Question: I wrote LCD interface program for Atmega328 (Though there are libraries available, I wanted to write from scratch). But have two problems.
1. Sometimes LCD does not display correctly. Only few strips are seen. I end up in resetting once or twice.
2. I am unable to display hexadecimal values usingdisplayOneByteHexValue(). However ASCII coversion was correct and I could see that in Atmel Simulator. Below is the code. I am using Atmel Studio 6.2
'''
/*
* EmbeddedProgram1.c
*
* Created: 16-05-2015 08:19:38
* Author: Mahesha
*/
#ifndef F_CPU
#define F_CPU 8000000UL
#endif
#include <avr/io.h>
#include <util/delay.h>
////////////////////////////////////////////////////////////////////////////////////////////////////////////////////
//Only Change following when changing pin numbers.
// All Data bits have to be assigned sequentially in same the port . RS and EN must be allocated in the same port
#define LCDPORT PORTD
#define LCDDDR DDRD
// used pins on port appropriate ports
#define LCD_DB4 2 // PORTD.2
#define LCD_DB5 3 // PORTD.3
#define LCD_DB6 4 // PORTD.4
#define LCD_DB7 5 // PORTD.5
#define LCD_ENABLE_BIT 6 // PORTD.6 Enable
#define LCD_RS 7 // PORTD.7 Register Select
//#define LCD_RW // R/W is connected to GND permanently
#define LCD_DATA_BITS_MASK 0x3C
////////////////////////////////////////////////////////////////////////////////////////////////////////////////////
#define SET_EIGHT_BIT_MODE() LCDPORT|=((1<<LCD_DB5)|(1<<LCD_DB4)) // Set DB4 and DB5 as 1 for setting eight bit mode.
#define SET_FOUR_BIT_MODE() LCDPORT|=(1<<LCD_DB5)
#define SET_INSTRUCTION_MODE() LCDPORT&=~(1<<LCD_RS) //Function to select command port on LCD RS pin bit 2
#define SET_DATA_MODE() LCDPORT|=(1<<LCD_RS) //Function to select data port on LCD
#define DISABLE_LCD() LCDPORT&=~(1<<LCD_ENABLE_BIT) //Function to disable LCD P0.18
#define ENABLE_LCD() LCDPORT|=(1<<LCD_ENABLE_BIT) //Function to Enable LCD P0.18
//#define EIGHT_BIT_MODE 0x30 // 0 0 1 1 x x x x DB7 to DB0 0f LCD
#define BUSY_FLAG_WAIT_TIME 20
#define FOUR_BIT_5_BY_10_2LINE 0x28
#define LCD_INIT_DELAY 100 // Give a delay of 200 msec after reset. // Datasheet says 10 msec delay.
//Commands Finalized
#define CLEAR_DISPLAY 0x01
#define CURSOR_HOME 0x02 // return home
#define ENTRY_MODE_LEFT_TO_RIGHT 0x06 // Cursor direction from Left to right , Bit 1 of entry mode in LCD
#define DISPLAY_OFF 0x08 // Blink ON, Cursor ON etc are don't care
#define CURSOR_OFF_BLINK_OFF 0x0C
#define CURSOR_OFF_BLINK_ON 0x0D // blink on Even 0x0D also works. So cursor need not be ON
#define CURSOR_ON_BLINK_OFF 0x0E // blink off
#define CURSOR_ON_BLINK_ON 0x0F
#define SHIFT_ENTIRE_LEFT 0x18
#define SHIFT_CURSOR_LEFT 0x10
#define SHIFT_ENTIRE_RIGHT 0x1C
#define SHIFT_CURSOR_RIGHT 0x14
// Function prototypes
void unpackAndSend(char data);
void waitForBusyFlagToClear(void);
void sendLCDPulse(void);
void displayInRow1(char* data);
void displayInRow2(char* data);
void displayInRow1WithPosition(char* data, uint8_t position);
void displayInRow2WithPosition(char* data, uint8_t position);
void sendTextToLCD(char *data);
void displayOneByteHexValue(unsigned char,unsigned char,char);
void initializeLCD(void);
void CL_delayMS(unsigned int delayMS)
{
while(delayMS--)
{
_delay_ms(1);
}
}
void CL_delayuS(unsigned int delayus)
{
while(delayus--)
{
_delay_us(1);
}
}
// writes a char to the LCD
void writeCharToLCD(unsigned char data)
{
SET_DATA_MODE(); // RS bit has to be 1 for data mode
unpackAndSend(data);
}
// sendLCD pulse will just enable and disable the EN bit of LCD display.
void sendLCDPulse(void)
{
DISABLE_LCD();
CL_delayuS(50);
ENABLE_LCD();
CL_delayMS(1);
DISABLE_LCD();
CL_delayMS(1);
}
// writes an instruction to the LCD
void sendLCDCommand(unsigned char inst)
{
SET_INSTRUCTION_MODE();
unpackAndSend(inst);
waitForBusyFlagToClear();
}
// Unpack and send data will separate two nibbles and send twice.
void unpackAndSend(char inst)
{
char temp=inst;
DISABLE_LCD();
// SET_WRITE_MODE(); // If write is permanently disabled, do not use this.
LCDPORT &= (~LCD_DATA_BITS_MASK); // Clear the data bits
//sendLCDPulse();
inst&=0xF0;
inst=inst>>4; // Get the upper nibble
LCDPORT|=inst<<LCD_DB4; //Replace the bits starting from position of bit LCD_DB4 with this new data
sendLCDPulse();
LCDPORT &= (~LCD_DATA_BITS_MASK); // Clear the data bits again
//sendLCDPulse();
temp &=0x0f; //send low nibble
LCDPORT|=temp<<LCD_DB4;
sendLCDPulse();
}
// waitForBusyFlagToClear functio can wait for the busy bit, But since we are permanently connected R/W pin to ground, we cannot read
// the flag from LCD. In case busy bit has to be read, implementation has to be changed.
void waitForBusyFlagToClear(void)
{
CL_delayMS(BUSY_FLAG_WAIT_TIME);
}
// clear display
void clearDisplay(void)
{
sendLCDCommand (CLEAR_DISPLAY);
}
// return home
void returnCursorHome(void)
{
sendLCDCommand (CURSOR_HOME);
}
// LCD off
void displayOFF(void)
{
sendLCDCommand (DISPLAY_OFF);
}
// LCD on
void displayONCursorOFF(void)
{
sendLCDCommand (CURSOR_OFF_BLINK_OFF);
}
// cursor on
void displayONCursorON(void)
{
sendLCDCommand (CURSOR_ON_BLINK_OFF);
}
// blink on
void cursorOffBlinkOn(void)
{
sendLCDCommand (CURSOR_OFF_BLINK_ON);
}
// blink OFF, but display and cursors are ON
void cursorOnBlinkOff(void)
{
sendLCDCommand (CURSOR_ON_BLINK_OFF);
}
// All are ON
void cursorOnBlinkOn(void)
{
sendLCDCommand (CURSOR_ON_BLINK_ON);
}
//go to first line
void LCDline1 (void)
{
sendLCDCommand (0b10000000);
}
//go to second line
void LCDline2 (void)
{
sendLCDCommand (0b11000000);
}
// goto position x,y
// row1 or row2 are the parameters
// So parameters can be 1 or 2
void setRowAndColumnPositionOnDisplay (unsigned char rowNumber, unsigned char position)
{
unsigned char pos;
if (rowNumber == 1)
{
pos = 0x00 + position;
pos|=0x80; // Command to set 1st Row.
}
else //if (rowNumber == 1) // Either row 1 or two. We cannot have else option.
{
pos = 0x40 + position;
pos|=0xC0; // Command to set second row.
}
sendLCDCommand (pos);
}
void displayInRow1(char* data)
{
sendLCDCommand(0x80); // Set DDRAM Address as 0
sendTextToLCD(data);
}
void displayInRow1WithPosition(char* data, unsigned char position)
{
// The position cannot be more than 15. Display is 16 characters (0-15).
if(position>15)
{
position = 15;
}
sendLCDCommand(0x80|position); // Change the DDRAM address to first line by
// keeping D7 high and setting address to 0 onwards
sendTextToLCD(data);
}
////////////////////////////// diaplayInRow2 /////////////////////////////////////////////
void displayInRow2(char* data)
{
sendLCDCommand(0xC0); // Change the DDRAM address to next line 0x40 to 4F
sendTextToLCD(data);
}
////////////////////// diaplayInRow2WithPosition //////////////////////
void displayInRow2WithPosition(char* data, unsigned char position)
{
// The position cannot be more than 15. Display is 16 characters (0-15).
if(position>15)
{
position = 15;
}
sendLCDCommand(0xC0|position); // Change the DDRAM address to second line by
//keeping Bit D7 high and setting address at 0x40 onwards
sendTextToLCD(data);
}
void scrollLcd(char *row1Data,char *row2Data)
{
while(1)
{
sendLCDCommand(SHIFT_CURSOR_LEFT);
sendLCDCommand(SHIFT_ENTIRE_LEFT);
CL_delayMS(200);
}
}
//write text to the LCD
void sendTextToLCD(char *data)
{
while (*data)
{
writeCharToLCD(*data);
data++;
}
}
// Function to convert lower nibble to ASCII Value
//Only lower nibble of the input is considered and higher nibble is lost
char convertLowerNibbleToASCIIValue(char data)
{
data&=0x0F;
if(data<=9)
{
return(data+0x30);
}
else // There is no chance for getting more than 0x0F in the lowerNibble Parameter)
{
return(data+0x37);
}
}
// Function to convert Higher nibble to ASCII Value
//Only higher nibble of the input is considered and lower nibble is lost
char convertHigherNibbleToASCIIValue(char data)
{
data>>=4;
if(data<=9)
{
return(data+0x30);
}
else // There is no chance for getting more than 0x0F in the lowerNibble Parameter)
{
return(data+0x37);
}
}
void displayOneByteHexValue(unsigned char rowNum, unsigned char pos, char data)
{
char temp;
setRowAndColumnPositionOnDisplay(rowNum,pos);
temp = convertHigherNibbleToASCIIValue(data);
sendTextToLCD(&temp);
temp = convertLowerNibbleToASCIIValue(data);
sendTextToLCD(&temp);
}
// init LCD
void initializeLCD(void)
{
// Set the direction of port pins connected to LCD display as output ports.
// We are permanently connecting R/W pin to ground. So there is no read instruction in this case..
LCDDDR |= (1<<LCD_DB4)|(1<<LCD_DB5)|(1<<LCD_DB6)|(1<<LCD_DB7)|(1<<LCD_RS)|(1<<LCD_ENABLE_BIT);
//After reset, data sheet suggests some delay.
CL_delayMS(LCD_INIT_DELAY);
// Note some sites says three times 8 bit mode setting commands need to be sent.
// But it is observed that even without this, LCD works fine. So 1st Command, 2nd Command and 3rd Commands can be deleted below.
//ENABLE_LCD();
// 1st Command
SET_EIGHT_BIT_MODE();
//sendLCDPulse(); // Do not delete this. Need to further analyse. If pulse if sent it is not working
//CL_delayMS(5); // Do not use this delay since delay is not acurate, Either use _delay_ms or use timers
_delay_ms(5);
// Second Command
SET_EIGHT_BIT_MODE();
//sendLCDPulse();
_delay_us(100);
//CL_delayuS(100); // Do not use this delay since delay is not acurate, Either use _delay_ms or use timers
// third Command
SET_EIGHT_BIT_MODE();
//sendLCDPulse();
//CL_delayuS(100); // Do not use this delay since delay is not acurate, Either use _delay_ms or use timers
_delay_us(37);
// Finally Set four bit mode
SET_FOUR_BIT_MODE();
//sendLCDPulse();
CL_delayuS(100);
// First time when 4 bit mode command is sent, only one higher nibble was sent since
// only 4 bits are connected from MPU to LCD. Since D0 to D3 of LCD are not connected,
// their values depend on how the pins are connected in LCD module (May be grounded, may kept open etc)
//So again send function set command to set 2 line display mode mode and 5x7 character mode. But now two write operations to LCD is made
// inside the function sendLCDCommand.
sendLCDCommand (FOUR_BIT_5_BY_10_2LINE);
//turn on display and cursor OFF, Blink OFF (sent two times using below command)
sendLCDCommand (CURSOR_OFF_BLINK_OFF);
//clr display
sendLCDCommand (CLEAR_DISPLAY);
// Set Entry mode left to right
sendLCDCommand (ENTRY_MODE_LEFT_TO_RIGHT);
}
void LCDProgramCallFromMain(char *row1Data, char *row2Data)
{
initializeLCD();
setRowAndColumnPositionOnDisplay (1,0);
sendTextToLCD (row1Data);
displayOneByteHexValue(2,0,0xF4);
//setRowAndColumnPositionOnDisplay (2,5);
//displayInRow1(row1Data);
}
int main(void)
{
LCDProgramCallFromMain("Hello", "Welcome to cloude");
while(1)
{
}
}
'''
Below is the image of the display I am getting. Not able to makeout where the problem is.

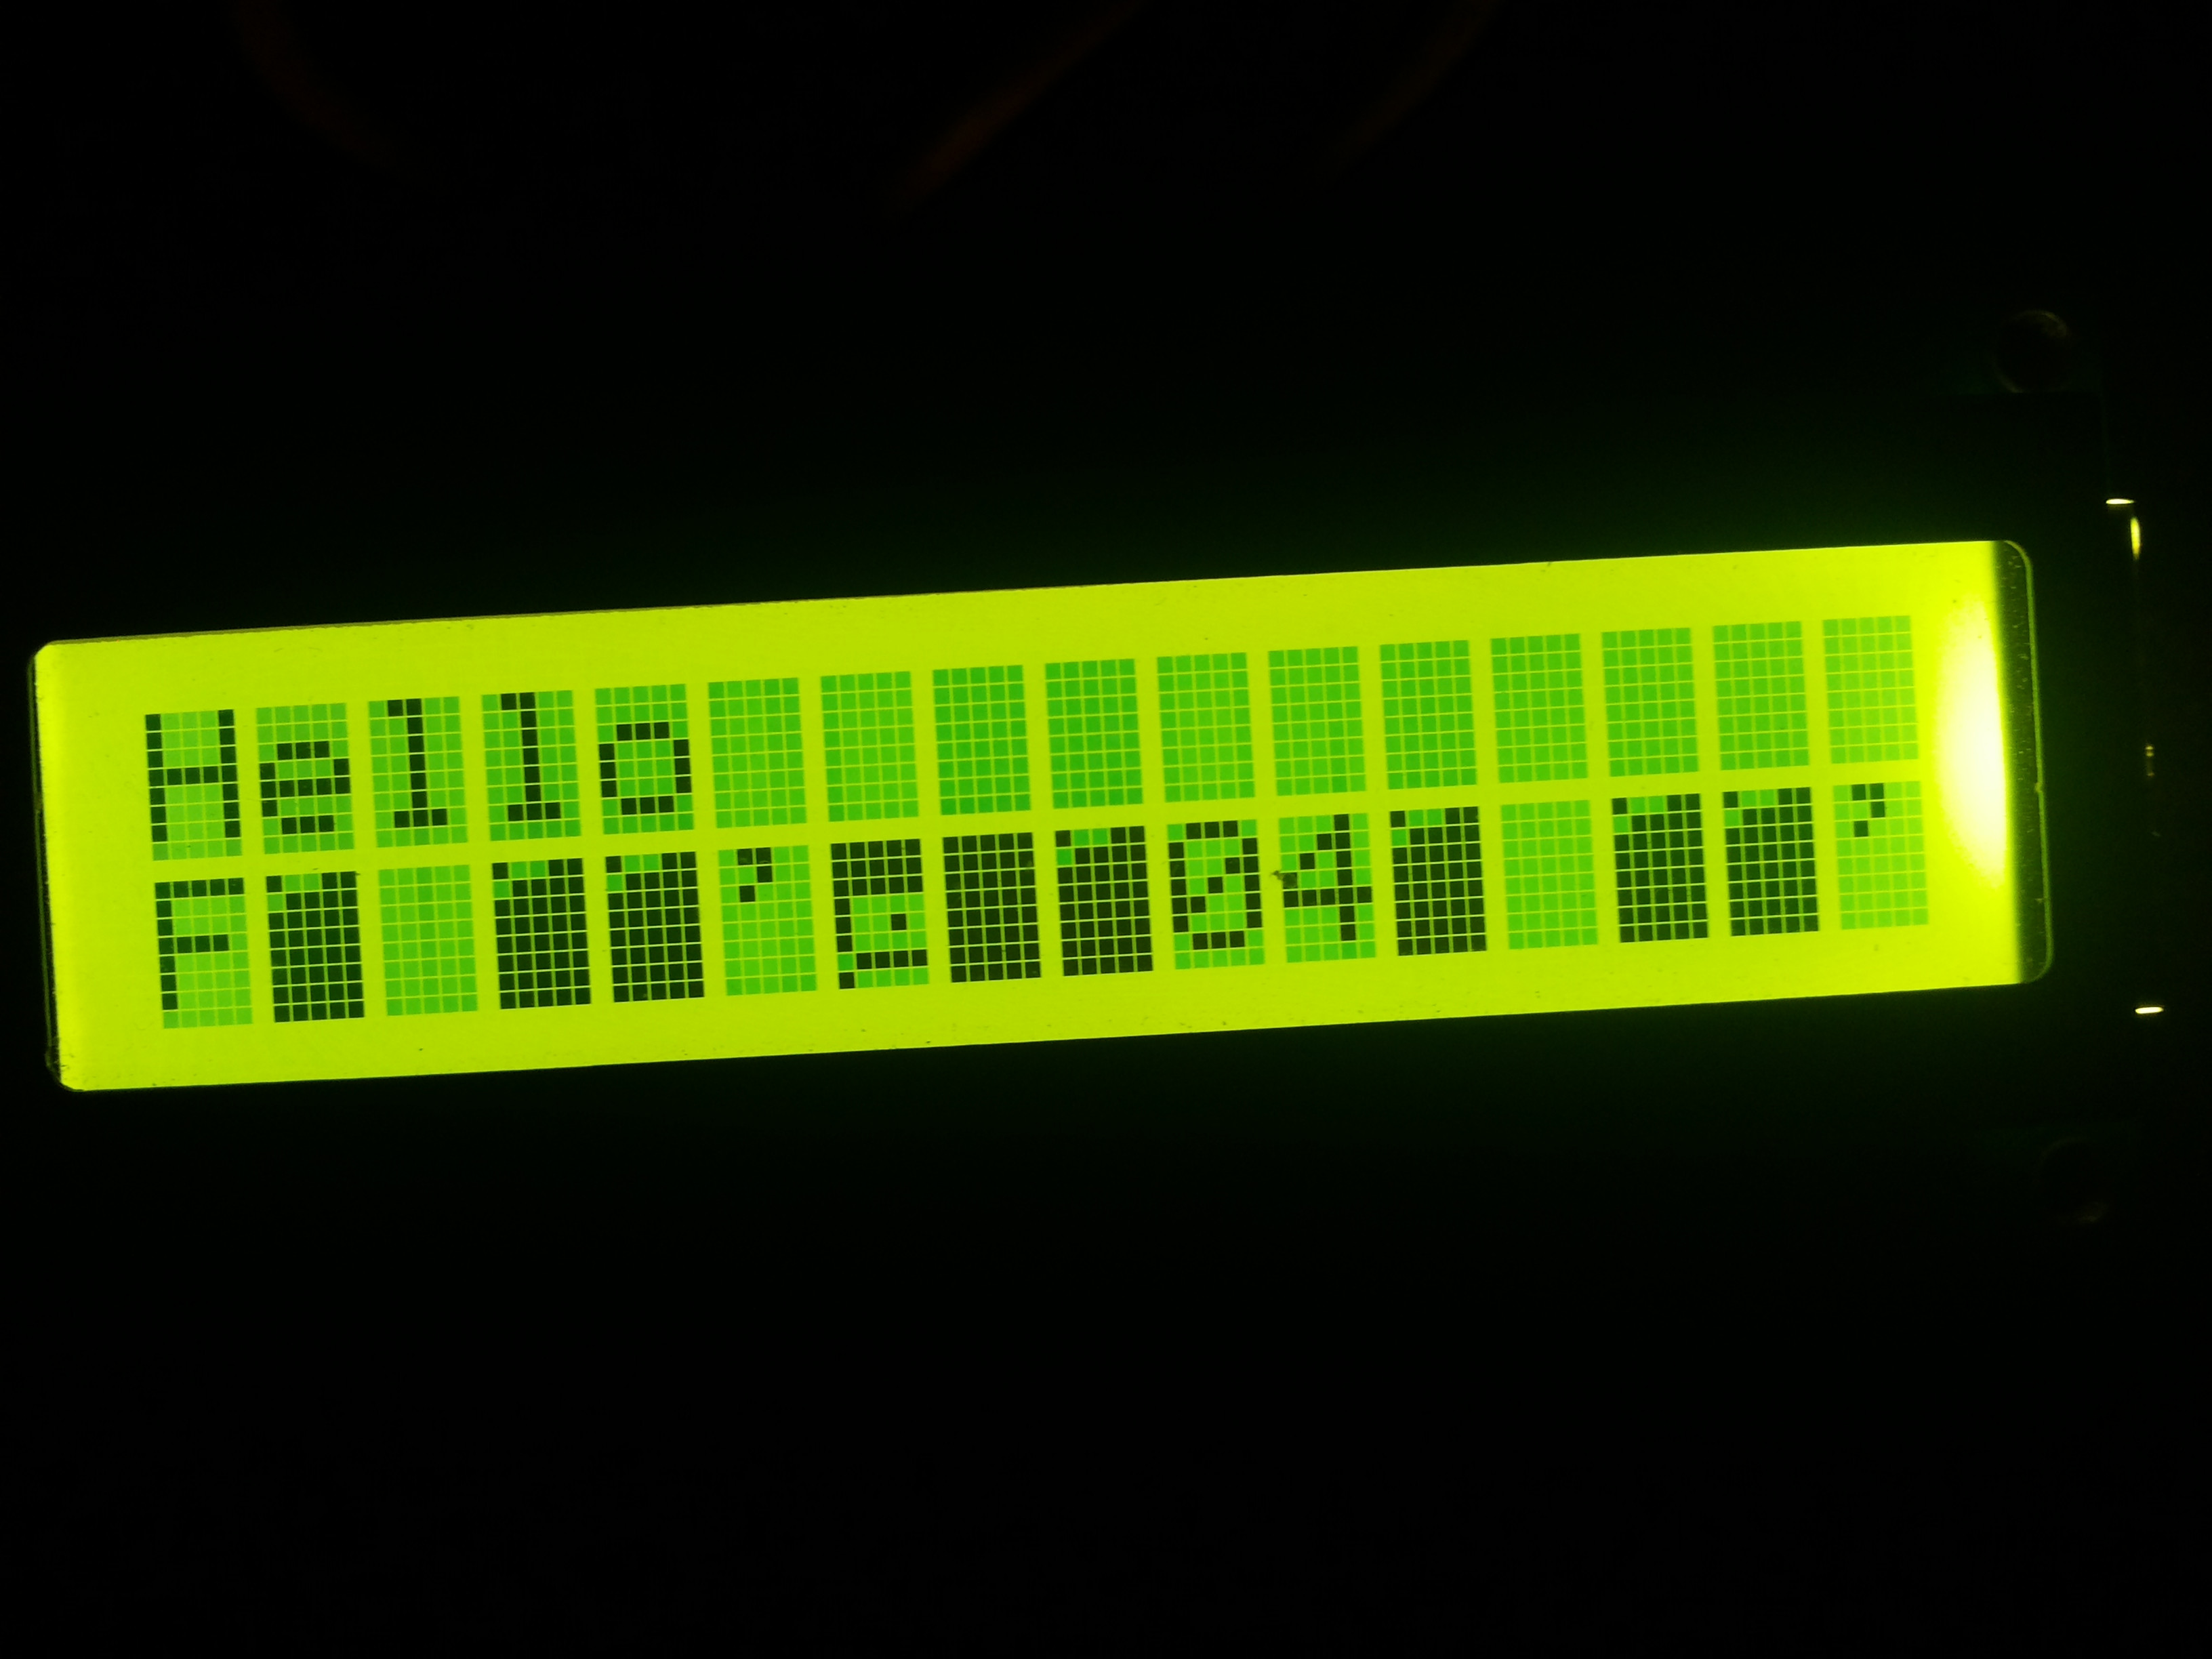
Answer: Yes, it worked after I changed the function as below. Thanks for the help.
'''
void displayOneByteHexValue(unsigned char rowNum, unsigned char pos, char data)
{
char temp;
setRowAndColumnPositionOnDisplay(rowNum,pos);
temp = convertHigherNibbleToASCIIValue(data);
writeCharToLCD(temp);
temp = convertLowerNibbleToASCIIValue(data);
writeCharToLCD(temp);
}
'''
I further optimized the code and below is the complete working code with small demo function called from main.
'''
#ifndef F_CPU
#define F_CPU 16000000UL
#endif
#include <avr/io.h>
#include <util/delay.h>
#include <stdlib.h>
#include <avr/sfr_defs.h>
////////////////////////////////////////////////////////////////////////////////////////////////////////////////////
//Only Change following when changing pin numbers.
// All Data bits have to be assigned sequentially in same the port . RS and EN must be allocated in the same port
#define LCDPORT PORTD
#define LCDDDR DDRD
// used pins on port appropriate ports
#define LCD_DB4 2 // PORTD.2
#define LCD_DB5 3 // PORTD.3
#define LCD_DB6 4 // PORTD.4
#define LCD_DB7 5 // PORTD.5
#define LCD_ENABLE_BIT 6 // PORTD.6 Enable
#define LCD_RS 7 // PORTD.7 Register Select
//#define LCD_RW // R/W is connected to GND permanently
#define LCD_DATA_BITS_MASK ((1<<LCD_DB4)|(1<<LCD_DB5)|(1<<LCD_DB6)|(1<<LCD_DB7))
////////////////////////////////////////////////////////////////////////////////////////////////////////////////////
/*
#define SET_EIGHT_BIT_MODE() LCDPORT|=((1<<LCD_DB5)|(1<<LCD_DB4)) // Set DB4 and DB5 as 1 for setting eight bit mode.
#define SET_FOUR_BIT_MODE() LCDPORT|=(1<<LCD_DB5)
*/
#define SET_INSTRUCTION_MODE() LCDPORT&=~(1<<LCD_RS) //Function to select command port on LCD RS pin bit 2
#define SET_DATA_MODE() LCDPORT|=(1<<LCD_RS) //Function to select data port on LCD
#define DISABLE_LCD() LCDPORT&=~(1<<LCD_ENABLE_BIT) //Function to disable LCD P0.18
#define ENABLE_LCD() LCDPORT|=(1<<LCD_ENABLE_BIT) //Function to Enable LCD P0.18
#define BUSY_FLAG_WAIT_TIME 20
#define FOUR_BIT_5_BY_10_2LINE 0x28
#define LCD_INIT_DELAY 100 // Give a delay of 100 msec after reset. // Datasheet says 10 msec delay.
// Function prototypes for external use (to be kept in Header file)
void sendLCDCommand(unsigned char cmd);
void displayInRow1(unsigned char* data);
void displayInRow2(unsigned char* data);
void displayInRow1WithPosition(unsigned char* data, uint8_t position);
void displayInRow2WithPosition(unsigned char* data, uint8_t position);
void sendTextToLCD(unsigned char *data);
void initializeLCD(void);
// Function prototypes for file use (only internal)
void unpackAndSend(char data);
void waitForBusyFlagToClear(void);
void sendLCDPulse(void);
void displayOneByteHexValue(unsigned char,unsigned char,char); // This function is no longer needed. Only for demo purpose.
// #define commands are replaced by enums to demonstrate the feature of enumerated data types
enum DISPLAY_PROPERTY
{
CLEAR_DISPLAY=0x01,
CURSOR_HOME = 0x02, // return home
ENTRY_MODE_LEFT_TO_RIGHT= 0x06, // Cursor direction from Left to right , Bit 1 of entry mode in LCD
DISPLAY_OFF= 0x08, // Blink ON, Cursor ON etc are don't care
CURSOR_OFF_BLINK_OFF= 0x0C,
CURSOR_OFF_BLINK_ON= 0x0D, // blink on Even 0x0D also works. So cursor need not be ON
CURSOR_ON_BLINK_OFF=0x0E, // blink off
CURSOR_ON_BLINK_ON=0x0F,
SHIFT_ENTIRE_LEFT= 0x18,
SHIFT_CURSOR_LEFT= 0x10,
SHIFT_ENTIRE_RIGHT= 0x1C,
SHIFT_CURSOR_RIGHT= 0x14,
};
void SET_EIGHT_BIT_MODE(void)
{
LCDPORT=(LCDPORT&(~LCD_DATA_BITS_MASK))|((0<<LCD_DB7)|(0<<LCD_DB6)|(1<<LCD_DB5)|(1<<LCD_DB4)); // Set DB4 and DB5 as 1 for setting eight bit mode.
}
void SET_FOUR_BIT_MODE(void)
{
LCDPORT= (LCDPORT&(~LCD_DATA_BITS_MASK)) | ((0<<LCD_DB7)|(0<<LCD_DB6)|(1<<LCD_DB5)|(0<<LCD_DB4));
}
void CL_delayMS(unsigned int delayMS)
{
while(delayMS--)
{
_delay_ms(1);
}
}
void CL_delayuS(unsigned int delayus)
{
while(delayus--)
{
_delay_us(1);
}
}
// writes a char to the LCD
void writeCharToLCD(unsigned char data)
{
SET_DATA_MODE(); // RS bit has to be 1 for data mode
unpackAndSend(data);
}
// sendLCD pulse will just enable and disable the EN bit of LCD display.
void sendLCDPulse(void)
{
//DISABLE_LCD();
//CL_delayuS(50);
ENABLE_LCD();
CL_delayMS(1);
DISABLE_LCD();
CL_delayMS(1);
}
// writes an instruction to the LCD
void sendLCDCommand(unsigned char cmd)
{
SET_INSTRUCTION_MODE();
unpackAndSend(cmd);
waitForBusyFlagToClear();
}
// Unpack and send data will separate two nibbles and send twice.
void unpackAndSend(char inst)
{
char temp=inst;
DISABLE_LCD();
// SET_WRITE_MODE(); // If write is permanently disabled, do not use this.
LCDPORT &= (~LCD_DATA_BITS_MASK); // Clear the data bits
//sendLCDPulse();
inst&=0xF0;
inst=inst>>4; // Get the upper nibble
LCDPORT|=inst<<LCD_DB4; //Replace the bits starting from position of bit LCD_DB4 with this new data
sendLCDPulse();
LCDPORT &= (~LCD_DATA_BITS_MASK); // Clear the data bits again
//sendLCDPulse();
temp &=0x0f; //send low nibble
LCDPORT|=temp<<LCD_DB4;
sendLCDPulse();
}
// waitForBusyFlagToClear function can wait for the busy bit, But since we are permanently connected R/W pin to ground, we cannot read
// the flag from LCD. In case busy bit has to be read, implementation has to be changed.
void waitForBusyFlagToClear(void)
{
CL_delayMS(BUSY_FLAG_WAIT_TIME);
}
// goto position x,y
// row1 or row2 are the parameters
// So parameters can be 0 or 1
void setRowAndColumnPositionOnDisplay (unsigned char rowNumber, unsigned char position)
{
unsigned char pos;
if (rowNumber==0) // If Row is 0, display in 1st row
{
pos = 0x00 + position;
pos|=0x80; // Command to set 1st Row.
}
else //if (rowNumber == 1) // Either row 1 or two etc
{
pos = 0x40 + position;
pos|=0xC0; // Command to set second row.
}
sendLCDCommand (pos);
}
void displayInRow1(unsigned char* data)
{
sendLCDCommand(0x80); // Set DDRAM Address as 0
sendTextToLCD(data);
}
void displayInRow1WithPosition(unsigned char* data, unsigned char position)
{
sendLCDCommand(0x80|position); // Change the DDRAM address to first line by
// keeping D7 high and setting address to 0 onwards
sendTextToLCD(data);
}
////////////////////////////// diaplayInRow2 /////////////////////////////////////////////
void displayInRow2(unsigned char* data)
{
sendLCDCommand(0xC0); // Change the DDRAM address to next line 0x40 to 4F
sendTextToLCD(data);
}
////////////////////// diaplayInRow2WithPosition //////////////////////
void displayInRow2WithPosition(unsigned char* data, unsigned char position)
{
sendLCDCommand(0xC0|position); // Change the DDRAM address to second line by
//keeping Bit D7 high and setting address at 0x40 onwards
sendTextToLCD(data);
}
//write text to the LCD
void sendTextToLCD(unsigned char *data)
{
while (*data)
{
writeCharToLCD(*data);
data++;
}
}
// initialize LCD
void initializeLCD(void)
{
// Set the direction of port pins connected to LCD display as output ports
// We are permanently connecting R/W pin to ground. So there is no read instruction in this case
LCDDDR |= (1<<LCD_DB4)|(1<<LCD_DB5)|(1<<LCD_DB6)|(1<<LCD_DB7)|(1<<LCD_RS)|(1<<LCD_ENABLE_BIT);
//After reset, data sheet suggests some delay.
CL_delayMS(LCD_INIT_DELAY);
// Note some sites says three times 8 bit mode setting commands need to be sent.
// But it is observed that even without this, LCD works fine. So 1st Command, 2nd Command and 3rd Commands can be deleted below.
//ENABLE_LCD();
// 1st Command
SET_EIGHT_BIT_MODE();
sendLCDPulse(); // Do not delete this. Need to further analyze. If pulse if sent it is not working
//CL_delayMS(5); // Do not use this delay since delay is not acurate, Either use _delay_ms or use timers
_delay_ms(5);
// Second Command
SET_EIGHT_BIT_MODE();
sendLCDPulse();
_delay_us(100);
//CL_delayuS(100); // Do not use this delay since delay is not acurate, Either use _delay_ms or use timers
// third Command
SET_EIGHT_BIT_MODE();
sendLCDPulse();
//CL_delayuS(100); // Do not use this delay since delay is not acurate, Either use _delay_ms or use timers
_delay_us(37);
// Finally Set four bit mode
SET_FOUR_BIT_MODE();
sendLCDPulse();
CL_delayuS(100);
// First time when 4 bit mode command is sent, only one higher nibble was sent since
// only 4 bits are connected from MPU to LCD. Since D0 to D3 of LCD are not connected,
// their values depend on how the pins are connected in LCD module (May be grounded, may kept open etc)
//So again send function set command to set 2 line display mode mode and 5x7 character mode. But now two write operations to LCD is made
// inside the function sendLCDCommand.
sendLCDCommand (FOUR_BIT_5_BY_10_2LINE);
//turn on display and cursor OFF, Blink OFF (sent two times using below command)
sendLCDCommand (CURSOR_OFF_BLINK_OFF);
//clr display
sendLCDCommand (CLEAR_DISPLAY);
// Set Entry mode left to right
sendLCDCommand (ENTRY_MODE_LEFT_TO_RIGHT);
}
void displayNumberTest(int range)
{
float fNum = -0.332;
unsigned char lcdBuffer[50];
sendLCDCommand(CLEAR_DISPLAY);
//setRowAndColumnPositionOnDisplay (0,0);
//sendTextToLCD("Decimal = ");
for (int count=0;count<range;count++)
{
itoa(count,lcdBuffer,2);
setRowAndColumnPositionOnDisplay (1,0);
sendTextToLCD(lcdBuffer);
itoa(count,lcdBuffer,16);
setRowAndColumnPositionOnDisplay (1,13);
sendTextToLCD(lcdBuffer);
itoa(count,lcdBuffer,10);
setRowAndColumnPositionOnDisplay (0,0); // 1st Row, 0th position
sendTextToLCD(lcdBuffer);
// Now display some floating value number.
// use the function dtostrf(). It take 4 parameters
// Parameter1: The value to be converted
// 2: Width
//3. Precision
// 4. String to hold ASCII
// It is also possible to use sprintf function. But it takes more memory.
fNum=(fNum*(-1)*(count+1)/101.12)+0.012;
dtostrf(fNum,5,3,lcdBuffer);
setRowAndColumnPositionOnDisplay (0,7);
sendTextToLCD(lcdBuffer);
CL_delayMS(300);
}
}
// Scroll the display
// This program need to be modified further to display only whatever characters are there in DDRAM.
// Right now 4 columns will be shifted just to demonstrate.
void scrollingDisplayTest(unsigned char *row1Text, unsigned char* row2Text, unsigned int scrollDelay)
{
unsigned char count=40;
sendLCDCommand(CLEAR_DISPLAY);
displayInRow1(row1Text);
displayInRow2(row2Text);
CL_delayMS(2000);
while(count--)
{
sendLCDCommand(SHIFT_ENTIRE_LEFT);
CL_delayMS(scrollDelay);
}
}
void LCDDemoProgram(unsigned char *row1Data, unsigned char *row2Data)
{
initializeLCD();
sendTextToLCD (row1Data);
setRowAndColumnPositionOnDisplay (1,0);
sendTextToLCD (row2Data);
CL_delayMS(3000);
sendLCDCommand(CLEAR_DISPLAY);
// Just to demostrate how Hex values can be displayed without using itoa library function
displayOneByteHexValue(0,0,CLKPR);
setRowAndColumnPositionOnDisplay (1,0);
displayOneByteHexValue(1,12,0xE2);
CL_delayMS(3000);
sendLCDCommand(CLEAR_DISPLAY);
//Wait for 3 seconds
scrollingDisplayTest("Display will be cleared for 3 sec after displaying DONE ", "Please Wait.... Please Wait.....",1000);
CL_delayMS(2000);
sendLCDCommand(CLEAR_DISPLAY);
displayInRow1("DONE");
CL_delayMS(3000);
displayInRow1("Cur OFF Bl OFF");
sendLCDCommand(CURSOR_OFF_BLINK_OFF);
CL_delayMS(3000);
sendLCDCommand(CLEAR_DISPLAY);
displayInRow1("Cur OFF Bl ON");
sendLCDCommand(CURSOR_OFF_BLINK_ON);
CL_delayMS(3000);
sendLCDCommand(CLEAR_DISPLAY);
displayInRow1("Cur ON Bl OFF");
sendLCDCommand(CURSOR_ON_BLINK_OFF);
CL_delayMS(3000);
sendLCDCommand(CLEAR_DISPLAY);
displayInRow1("Cur ON Bl ON");
sendLCDCommand(CURSOR_ON_BLINK_ON);
CL_delayMS(3000);
displayNumberTest(100);
}
//////////////////////////////////////////////// Do No Use Below code. This is Only for demo purpose//////////////////////////////////////////
// Function to convert lower nibble to ASCII Value
//Only lower nibble of the input is considered and higher nibble is lost
// This function is written for understanding purpose only.
// itoa () library function can be used instead of this with base of 16.
unsigned char convertLowerNibbleToASCIIValue(unsigned char data)
{
data&=0x0F;
if(data<=9)
{
return(data+0x30);
}
else // There is no chance for getting more than 0x0F in the lowerNibble Parameter)
{
return(data+0x37);
}
}
// Function to convert Higher nibble to ASCII Value
//Only higher nibble of the input is considered and lower nibble is lost
unsigned char convertHigherNibbleToASCIIValue(unsigned char data)
{
data>>=4;
if(data<=9)
{
return(data+0x30);
}
else // There is no chance for getting more than 0x0F in the lowerNibble Parameter)
{
return(data+0x37);
}
}
void displayOneByteHexValue(unsigned char rowNum, unsigned char pos, char data)
{
char temp;
setRowAndColumnPositionOnDisplay(rowNum,pos);
temp = convertHigherNibbleToASCIIValue(data);
writeCharToLCD(temp);
temp = convertLowerNibbleToASCIIValue(data);
writeCharToLCD(temp);
}
// Displays 8 bit Register values in LCD display unit.
// name is the name of the register to be displayed. You can give any name.
// port is the register name.
void displayRegisterValues(unsigned char *displayName, volatile uint8_t *registerName)
{
char temp2;
displayInRow1(displayName);
//temp2=registerName;
temp2 = (convertLowerNibbleToASCIIValue(*registerName));
displayInRow1(&temp2);
// Get the higher Nibble
temp2 = (convertLowerNibbleToASCIIValue((*registerName)>>4));
displayInRow2(&temp2);
}
int main(void)
{
LCDDemoProgram("Hello", "World is Great");
while(1)
{
//TODO:: Please write your application code
}
return(0);
}
'''